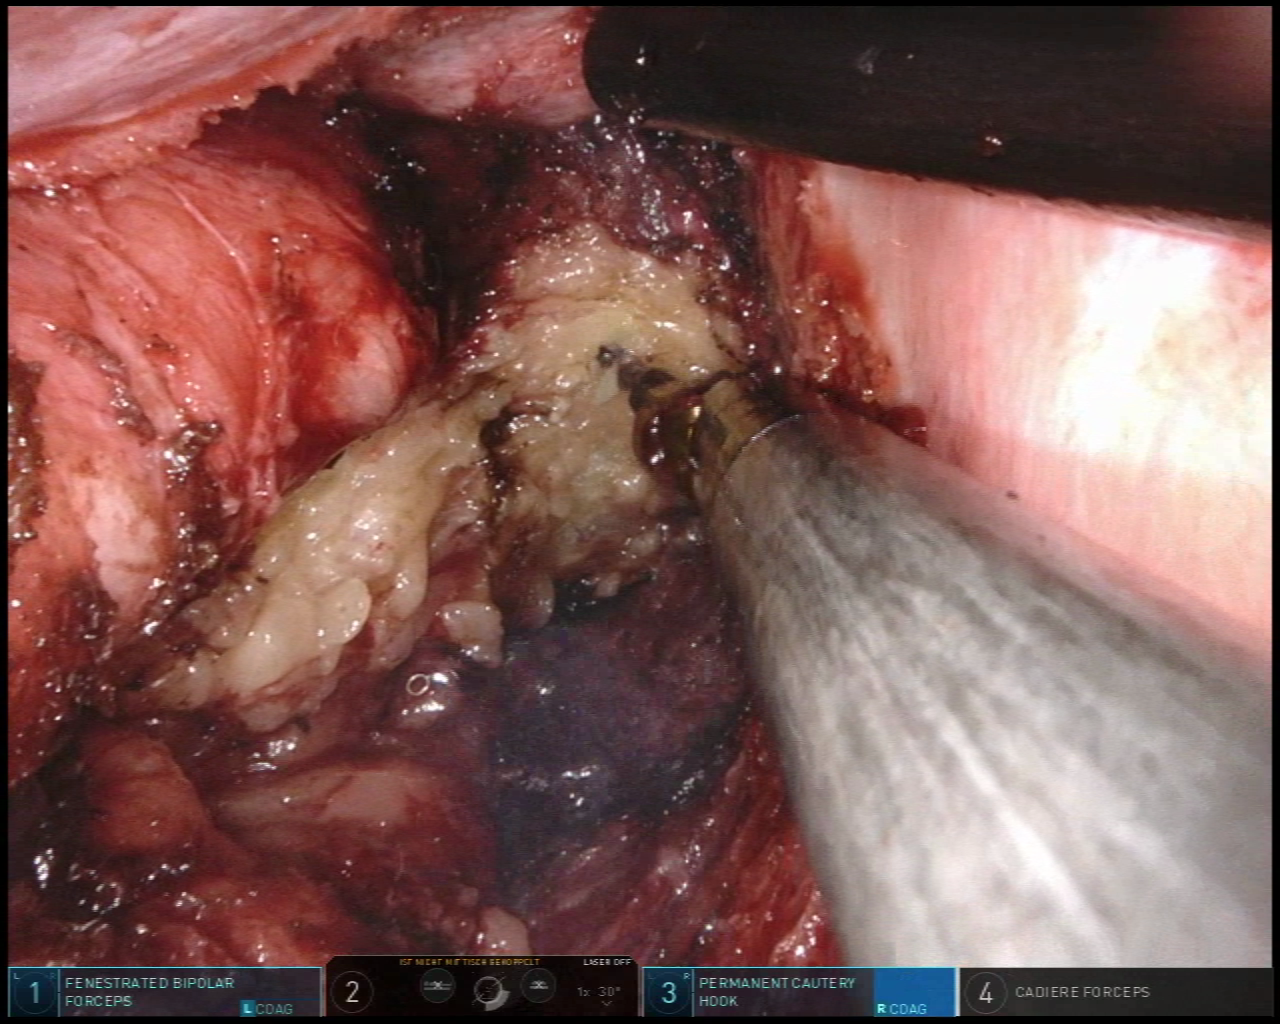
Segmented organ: vesicular_glands
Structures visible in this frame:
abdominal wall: no
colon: no
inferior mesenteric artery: no
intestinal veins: no
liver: no
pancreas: no
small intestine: no
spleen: no
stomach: no
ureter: no
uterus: no
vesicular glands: yes